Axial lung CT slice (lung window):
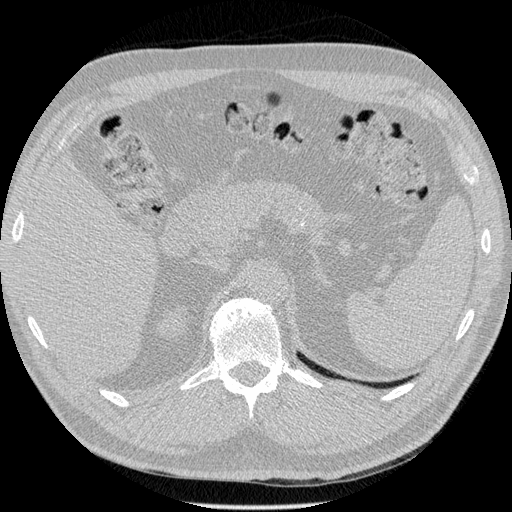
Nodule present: no